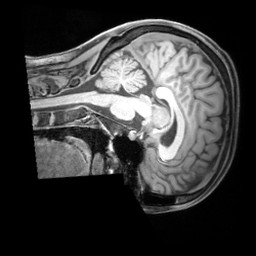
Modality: T1w
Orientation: sagittal
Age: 29
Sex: female
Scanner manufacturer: siemens
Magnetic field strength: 3 T
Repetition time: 1.97 s
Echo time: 0.00206 s